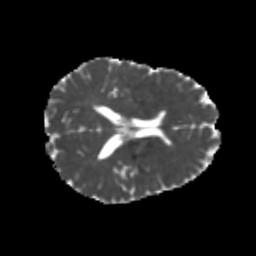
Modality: MD
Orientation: axial
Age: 24
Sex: female
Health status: healthy
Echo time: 0.074 s